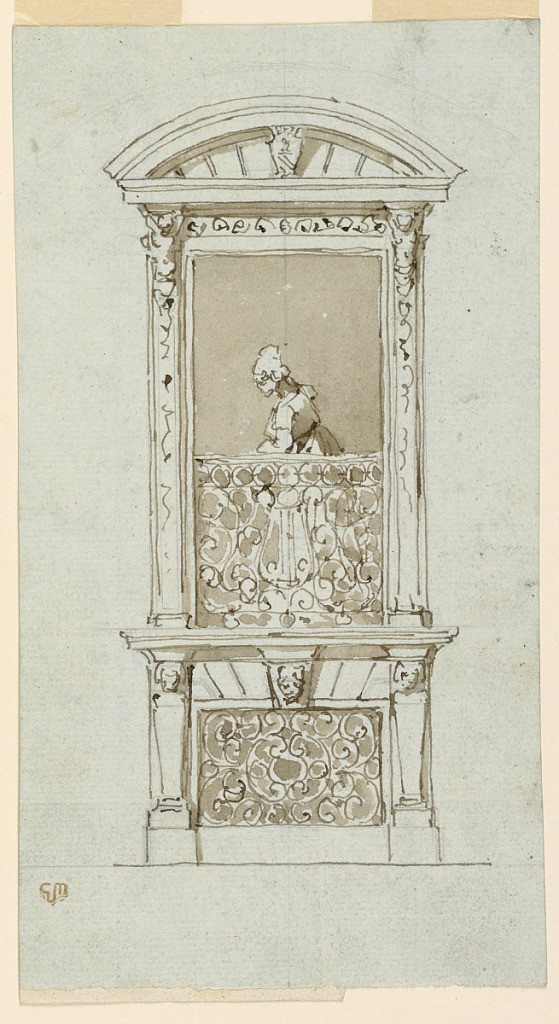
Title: Window case
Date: ca. 1820
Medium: Pencil, pen, brush, and dark water color.
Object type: Drawing
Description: A ground floor window is framed by a central console, a herm supported entablature, and half-figure supported pediment. In the center of the pediment is an indistinct coat-of-arms. The lower part of the window is closed by a railing. The main frieze of which represents a lyre framed by scrolls. A women, in profile, leans upon the railing.